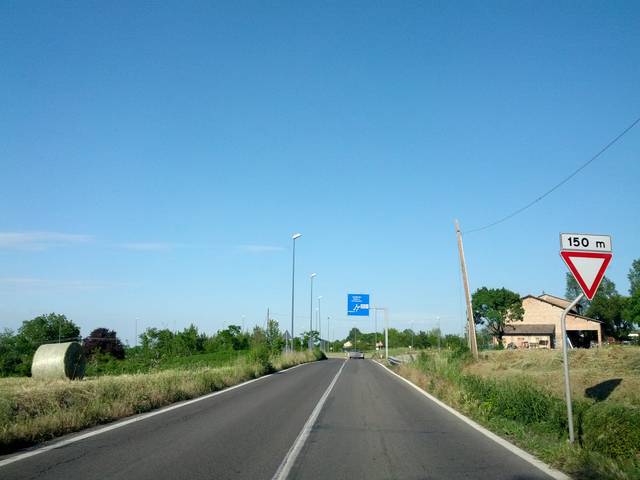
Region: Italy
Coordinates: 44.637, 10.457